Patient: sex M, age 30
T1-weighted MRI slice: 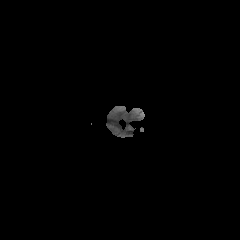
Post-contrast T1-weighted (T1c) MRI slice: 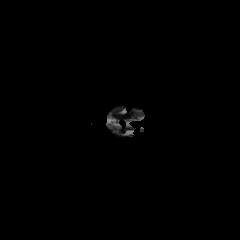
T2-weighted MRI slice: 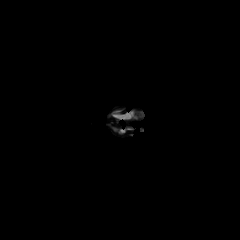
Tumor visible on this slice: no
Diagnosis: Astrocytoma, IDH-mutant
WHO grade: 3